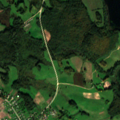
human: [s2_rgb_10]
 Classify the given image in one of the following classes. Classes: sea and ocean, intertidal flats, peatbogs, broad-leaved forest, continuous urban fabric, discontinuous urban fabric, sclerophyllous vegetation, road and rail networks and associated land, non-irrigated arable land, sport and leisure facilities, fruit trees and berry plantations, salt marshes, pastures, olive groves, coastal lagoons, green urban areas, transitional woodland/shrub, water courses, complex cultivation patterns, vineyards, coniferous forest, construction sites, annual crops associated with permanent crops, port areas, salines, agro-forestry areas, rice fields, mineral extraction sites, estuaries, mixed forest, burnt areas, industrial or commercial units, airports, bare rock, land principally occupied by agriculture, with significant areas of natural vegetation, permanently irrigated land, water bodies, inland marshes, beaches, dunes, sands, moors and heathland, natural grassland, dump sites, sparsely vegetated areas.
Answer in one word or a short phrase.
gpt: discontinuous urban fabric, complex cultivation patterns, land principally occupied by agriculture, with significant areas of natural vegetation, broad-leaved forest, water bodies